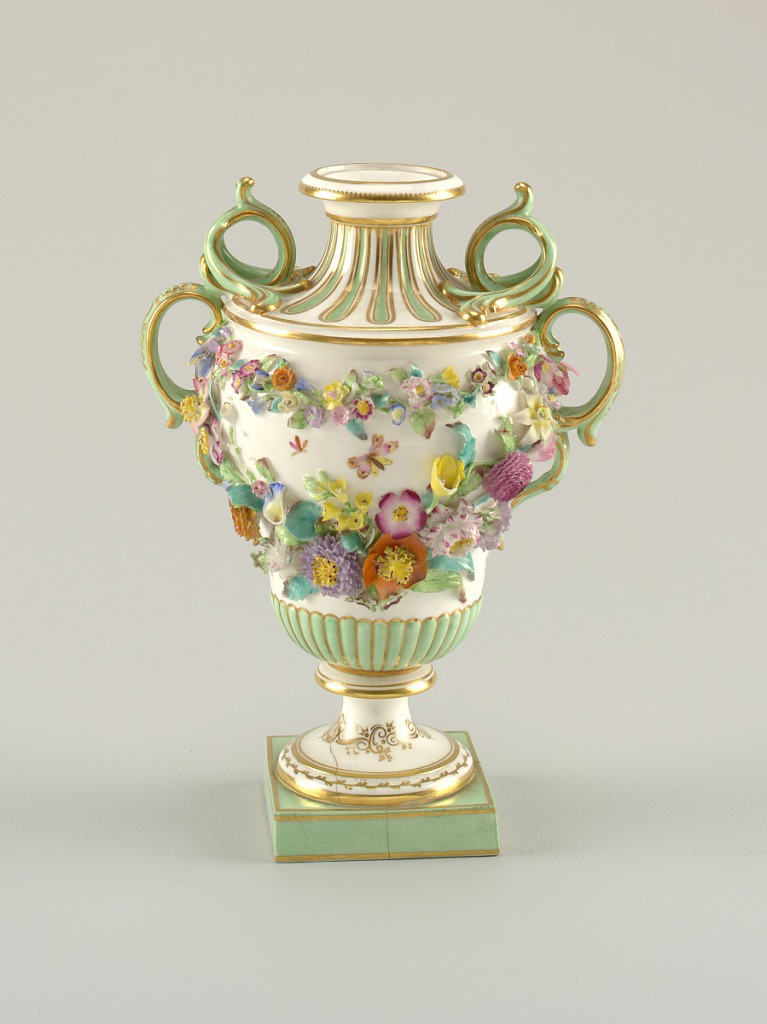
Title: Urn (One of a Pair)
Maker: Coalport Porcelain Factory, English, active late 18th - 20th centuries
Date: ca. 1830
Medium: porcelain, vitreous enamel, gold
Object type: urn
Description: On a square pedestal, a footed pyriform urn, reeding on its lower portion and fluted on contracting neck. Body covered with garlands of applied flowers. Triple-scrolled handles, green and gold. Flowers are polychrome on a white body.